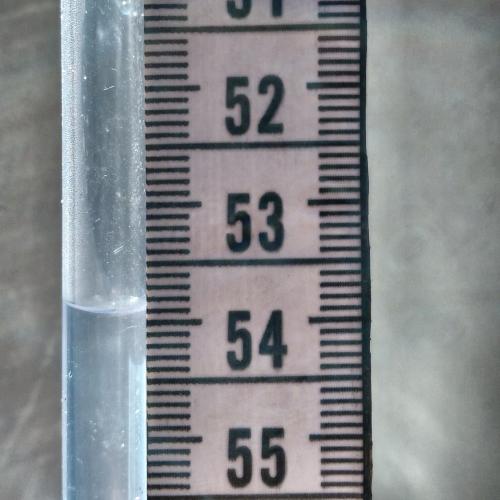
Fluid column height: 53.9 cm